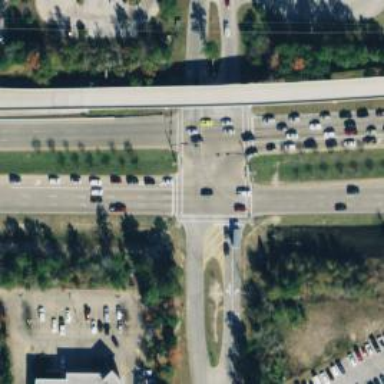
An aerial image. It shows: Crossing with marked lines on the road.